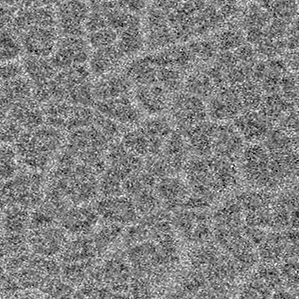
Label: frost